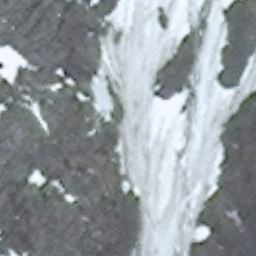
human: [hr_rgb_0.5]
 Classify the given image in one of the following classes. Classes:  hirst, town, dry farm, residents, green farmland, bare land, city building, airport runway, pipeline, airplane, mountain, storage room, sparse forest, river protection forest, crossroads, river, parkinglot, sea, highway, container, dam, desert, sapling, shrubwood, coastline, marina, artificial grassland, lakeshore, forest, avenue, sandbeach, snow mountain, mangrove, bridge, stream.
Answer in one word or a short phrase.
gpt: snow mountain